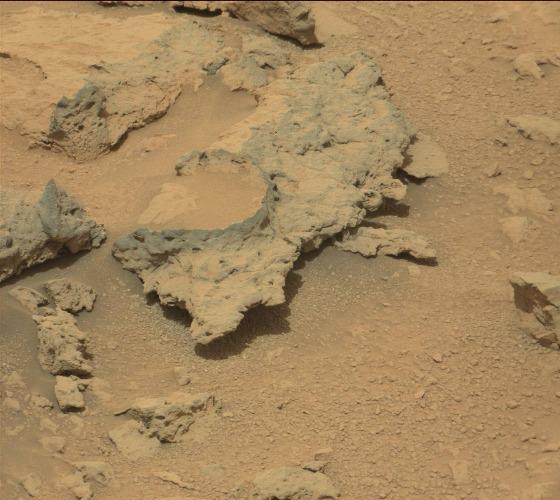
Terrain classes present: Bedrock, Gravel / Sand / Soil, Rock, Shadow